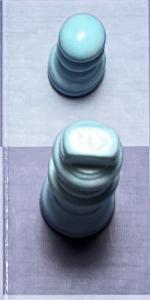
Label: King_White